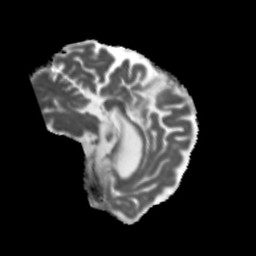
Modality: MD
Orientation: sagittal
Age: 79
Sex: female
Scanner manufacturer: siemens
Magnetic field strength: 3 T
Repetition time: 5.47 s
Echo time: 0.0854 s